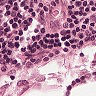
Metastatic tissue present: no